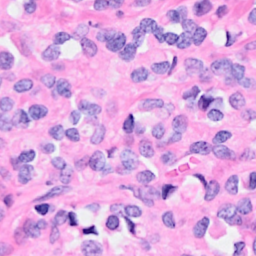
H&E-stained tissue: Breast